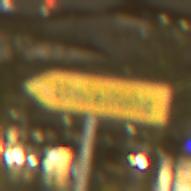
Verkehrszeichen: UmleitungswegweiserLinksweisend
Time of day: Night
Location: Outdoor (Urban)
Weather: Overcast
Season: NotSpecified
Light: Artificial